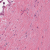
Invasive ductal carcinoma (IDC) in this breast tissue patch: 0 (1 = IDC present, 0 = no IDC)